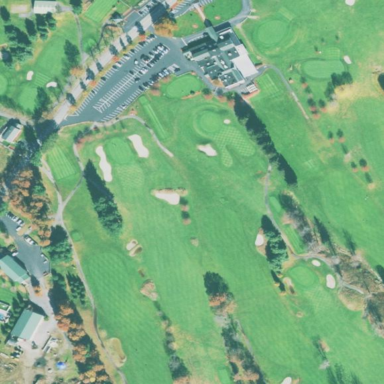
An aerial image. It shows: Grassy area designated as golf fairway.